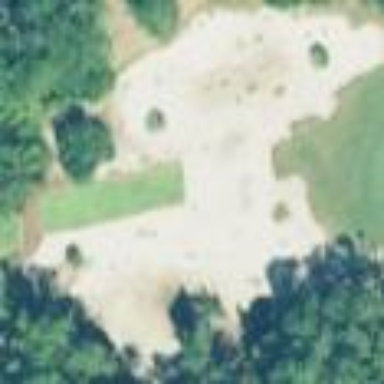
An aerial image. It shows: Sandy area is golf bunker.